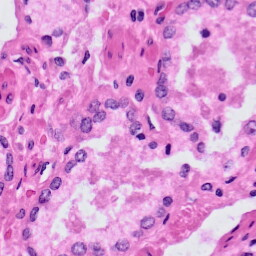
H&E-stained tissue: Prostate